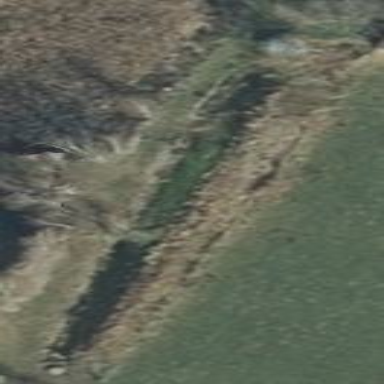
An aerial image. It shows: Beautiful wet meadow natural wetland.